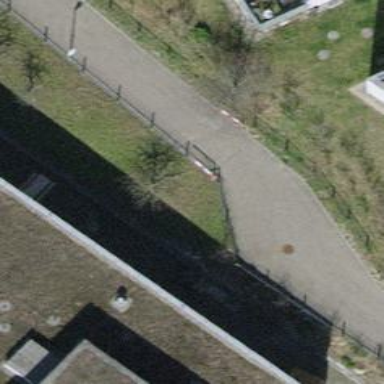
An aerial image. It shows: Double cycle barrier.